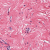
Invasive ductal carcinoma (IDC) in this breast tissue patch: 0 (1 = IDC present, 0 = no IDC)